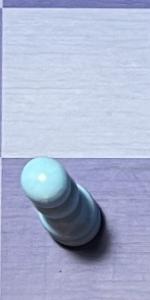
Label: Pawn_White